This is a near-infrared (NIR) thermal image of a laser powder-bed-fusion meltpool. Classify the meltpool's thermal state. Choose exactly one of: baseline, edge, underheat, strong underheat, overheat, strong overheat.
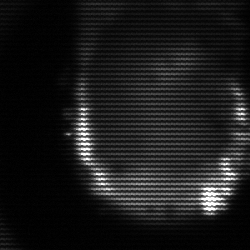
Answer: baseline